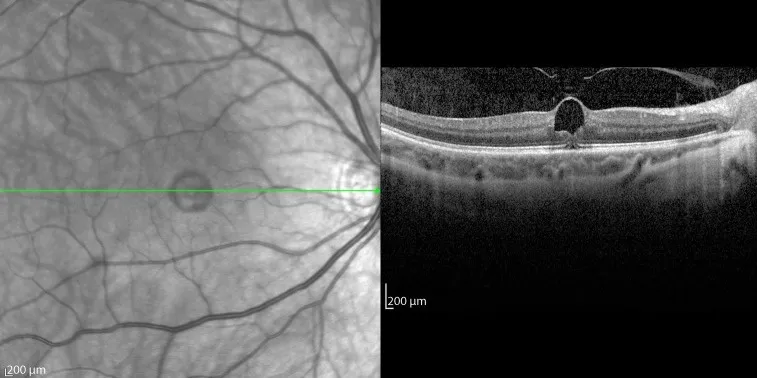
A; Preoperative optical coherence tomography of patient 3 with vitreomacular traction (VMT) and a huge cyst in the inner retinal layer. The ellipsoid zone underneath the VMT was disrupted.
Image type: ophthalmic_imaging (oct)